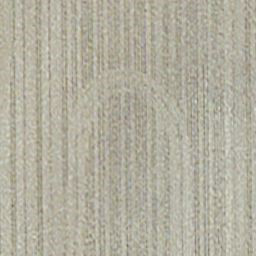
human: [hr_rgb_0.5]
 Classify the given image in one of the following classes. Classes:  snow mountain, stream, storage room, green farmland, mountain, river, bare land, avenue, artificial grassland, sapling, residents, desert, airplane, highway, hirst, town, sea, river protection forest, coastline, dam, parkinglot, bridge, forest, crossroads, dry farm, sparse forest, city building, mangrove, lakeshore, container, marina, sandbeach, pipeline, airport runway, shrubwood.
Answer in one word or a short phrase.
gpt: dry farm